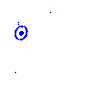
Particle: kaon